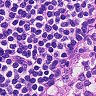
Metastatic tissue present: no